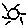
Label: sun